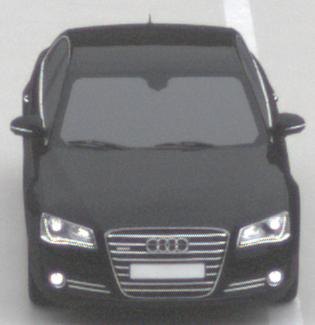
Make: Audi
Model: A8 D4
Model produced from: 2009
Model produced until: 2017
Doors: 4
Color: black
Road condition: wet road
Daytime: midday
Contrast: low contrast